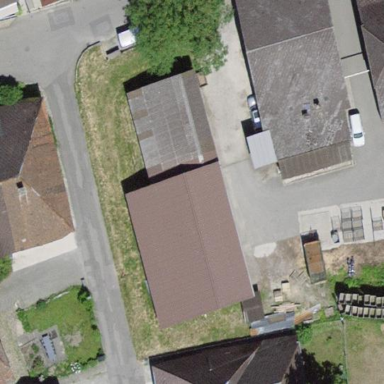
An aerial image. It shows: Rural barn.